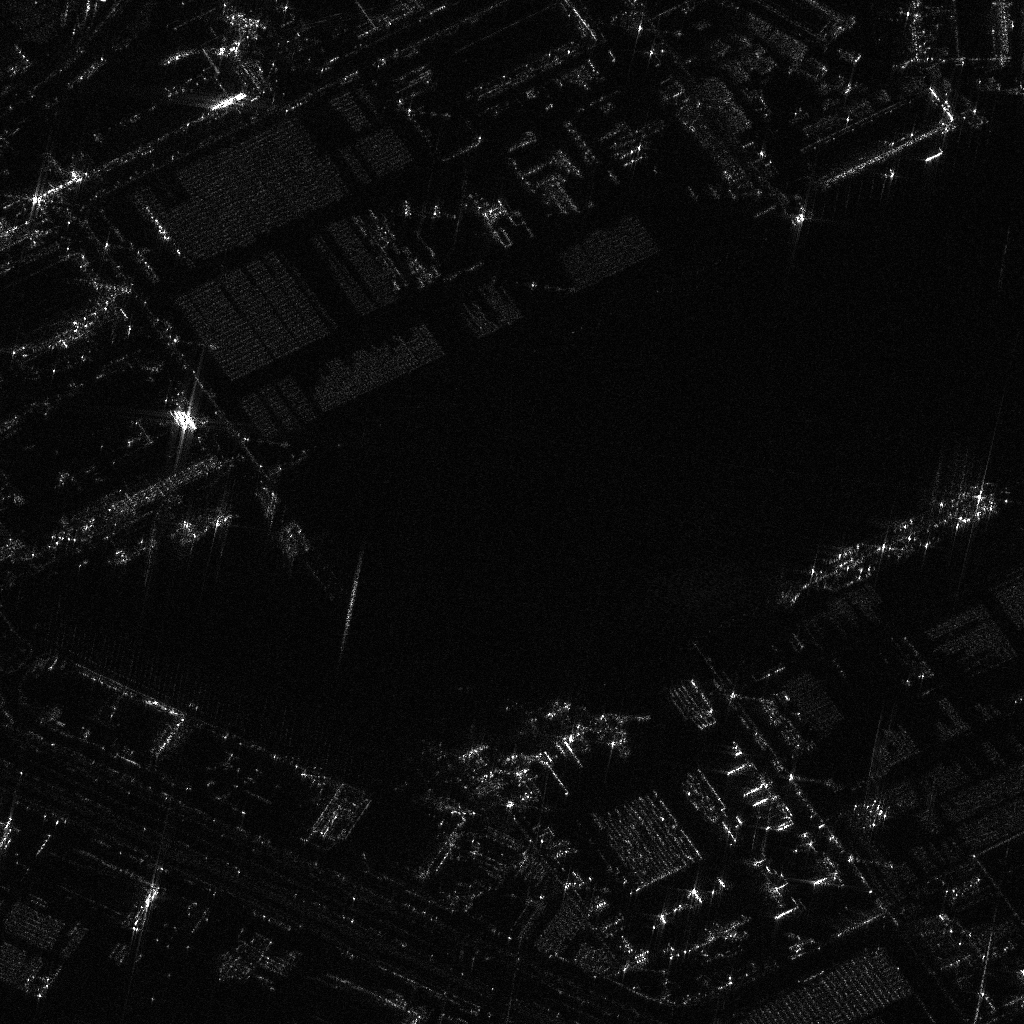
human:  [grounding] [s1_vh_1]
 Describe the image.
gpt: In the satellite image, there is  <ref>2 medium container </ref> <box>[[11, 51, 13, 56, 68], [18, 48, 20, 54, 70]]</box> located at left,  <ref>1 large container </ref> <box>[[85, 41, 88, 62, 64]]</box> located at right.